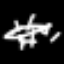
Label: airplane